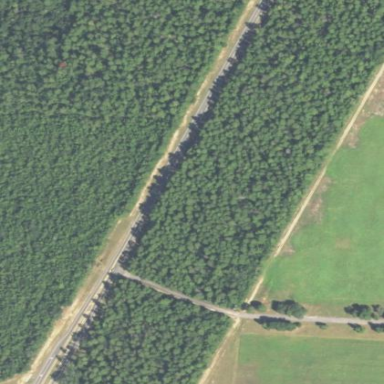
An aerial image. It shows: Woodland with needle-leaved trees.